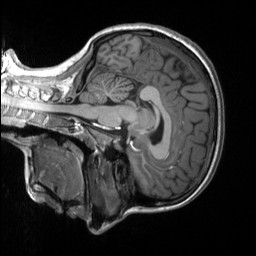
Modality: T1w
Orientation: sagittal
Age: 24
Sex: female
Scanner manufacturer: siemens
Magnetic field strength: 3 T
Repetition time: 2.53 s
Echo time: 0.00219 s